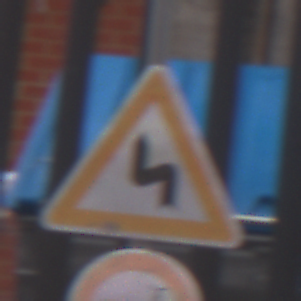
Verkehrszeichen: DoppelkurveZunaechstLinks
Zusatzzeichen unten: VerbotUeberholenEinspurigeFahrzeuge
Umgebung: Outdoor, Urban
Tageszeit: MorningAfternoon
Wetter: Overcast
Licht: Natural
Jahreszeit: NotSpecified
Kontrast: LowContrast